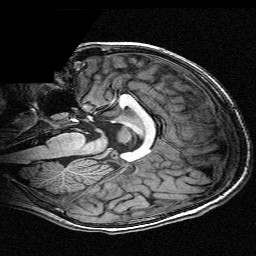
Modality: T1w
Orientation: sagittal
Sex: male
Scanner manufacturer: siemens
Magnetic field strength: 3 T
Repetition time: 2.3 s
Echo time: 0.00336 s